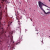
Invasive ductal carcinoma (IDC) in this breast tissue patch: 0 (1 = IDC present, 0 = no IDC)